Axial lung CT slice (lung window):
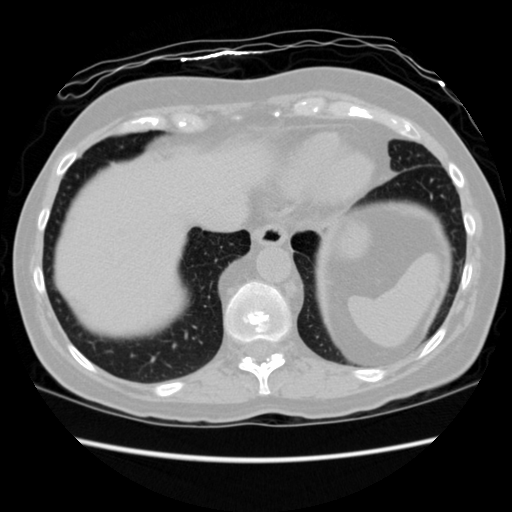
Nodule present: no